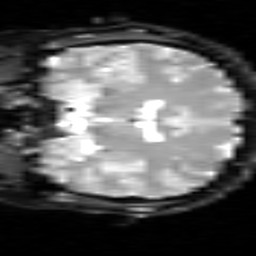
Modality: inplaneT2
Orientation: coronal
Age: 25
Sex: female